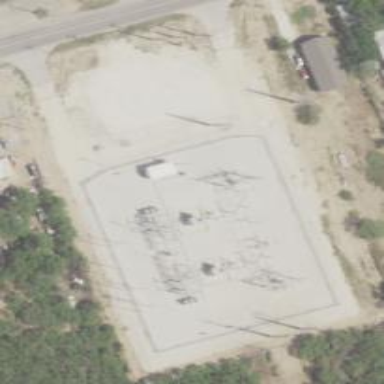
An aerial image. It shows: Distribution substation surrounded by fence.